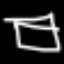
Label: square